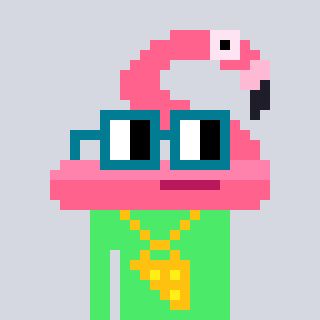
a pixel art character with square dark green glasses, a flamingo-shaped head and a teal-colored body on a cool background